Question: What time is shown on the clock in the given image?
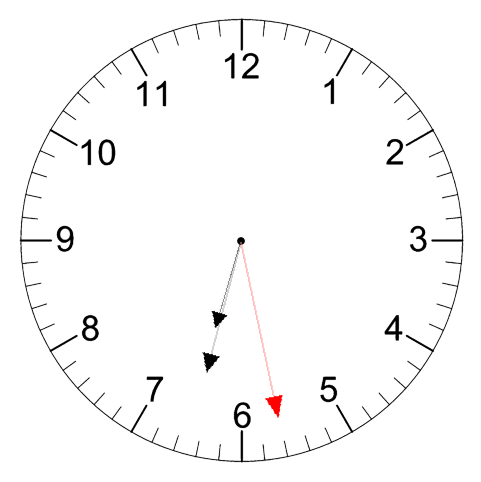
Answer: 06:32:28